Question: I use two textbox to sum number but showing error..
'''
<script>
function getPrice(tMaking, tHandeling, tTotal) {
var obj_tMaking = document.getElementById(txtMaking_F)
var obj_tHandeling = document.getElementById(txtHandeling_F)
var obj_tTotal = document.getElementById(txtTotal_F)
if (obj_tMaking.value != "" && obj_tHandeling.value != "") {
obj_tTotal.value = parseInt(obj_tMaking.value) + parseInt(obj_tHandeling.value);
}
else {
obj_tTotal.value = "";
}
}
</script>
</head>
<body>
<input name="grdView$ctl08$txtMaking_F" type="text" id="grdView_ctl08_txtMaking_F" class="classMaking" onchange="javascript:return getPrice('grdView_ctl08_txtMaking_F','grdView_ctl08_txtHandeling_F','grdView_ctl08_txtTotal_F');" style="width: 60px;" />
<input name="grdView$ctl08$txtHandeling_F" type="text" id="grdView_ctl08_txtHandeling_F" class="classHandling" onchange="javascript:return getPrice('grdView_ctl08_txtMaking_F','grdView_ctl08_txtHandeling_F','grdView_ctl08_txtTotal_F');" style="width: 60px;" />
<input name="grdView$ctl08$txtTotal_F" type="text" id="grdView_ctl08_txtTotal_F" class="classTotal" style="width: 100px;" />
</body>
'''

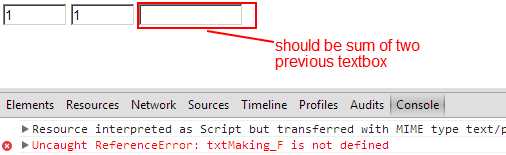
Answer: I think you have typos in your function
'''
function getPrice(tMaking, tHandeling, tTotal) {
var obj_tMaking = document.getElementById(tMaking)
var obj_tHandeling = document.getElementById(tHandeling)
var obj_tTotal = document.getElementById(tTotal)
// ^ - removed extra "txt" & "_F"
if (obj_tMaking.value != "" && obj_tHandeling.value != "") {
obj_tTotal.value = parseInt(obj_tMaking.value) + parseInt(obj_tHandeling.value);
}
else {
obj_tTotal.value = "";
}
}
'''
I supose you want the values passed to the function to be id's, in that case should have 'tMaking'in 'var obj_tMaking = document.getElementById(txtMaking_F)' and not 'txtMaking_F'. Same for 'obj_tHandeling' and 'obj_tTotal'.